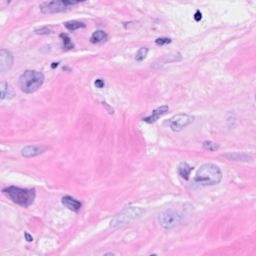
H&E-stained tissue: Breast